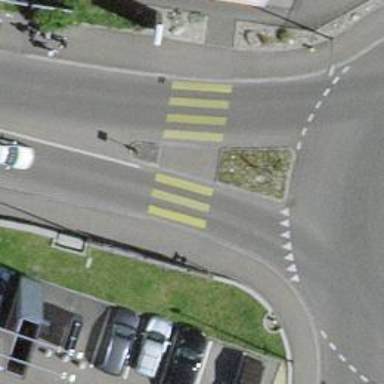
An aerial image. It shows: Uncontrolled zebra crossing with pedestrian island.